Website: crate-barrel
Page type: gifting
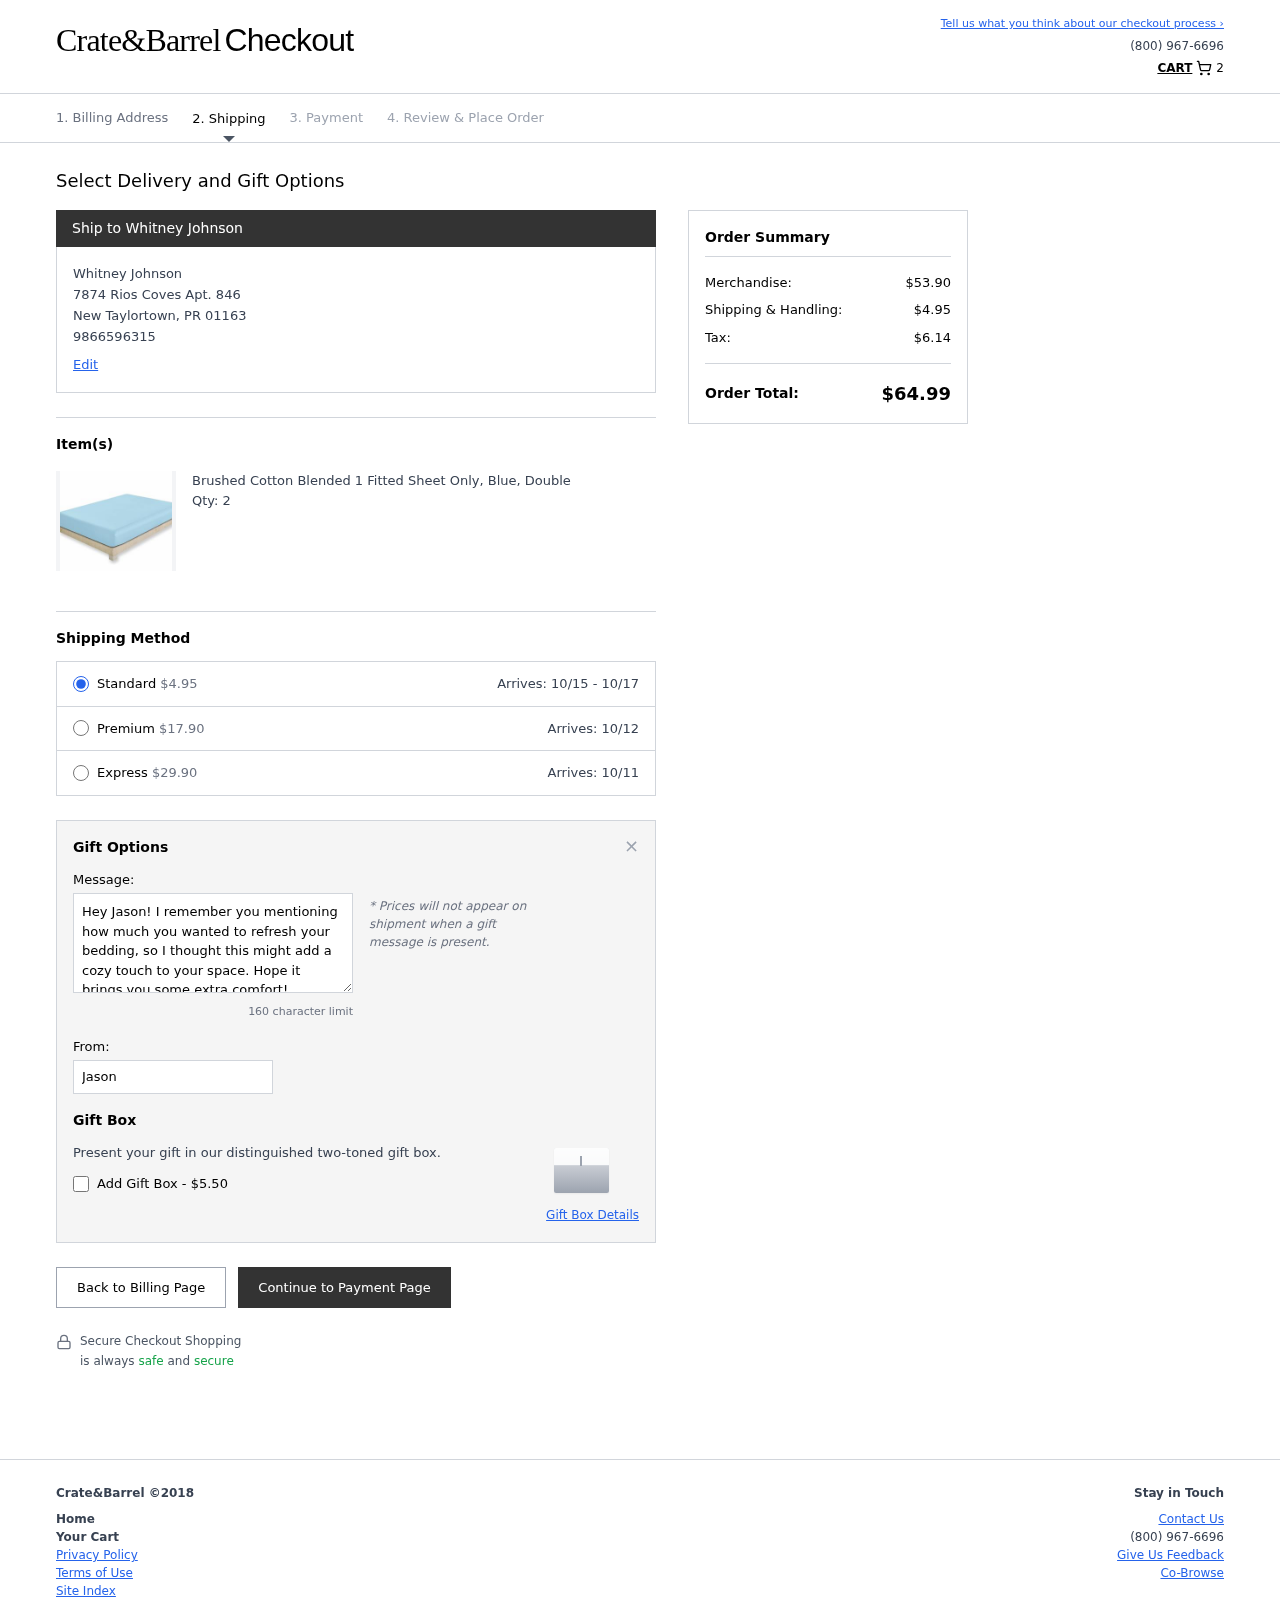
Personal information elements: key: PII_CITY
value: New Taylortown
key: PII_FULLNAME
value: Whitney Johnson
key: PII_GIFT_FIRSTNAME
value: Jason
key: PII_GIFT_MESSAGE
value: Hey Jason! I remember you mentioning how much you wanted to refresh your bedding, so I thought this might add a cozy touch to your space. Hope it brings you some extra comfort!
Whitney
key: PII_PHONE
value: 9866596315
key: PII_POSTCODE
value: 01163
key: PII_STATE_ABBR
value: PR
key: PII_STREET
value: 7874 Rios Coves Apt. 846
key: PII_FULLNAME2
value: Whitney Johnson
Product elements: key: PRODUCT1_NAME
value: Brushed Cotton Blended 1 Fitted Sheet Only, Blue, Double
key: PRODUCT1_QUANTITY
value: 2
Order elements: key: ORDER_NUM_ITEMS
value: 2
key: ORDER_SHIPPING_COST
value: $4.95
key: ORDER_DELIVERY_DATE_RANGE
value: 10/15 - 10/17
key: ORDER_PREMIUM_SHIPPING
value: $17.90
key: ORDER_PREMIUM_DATE
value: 10/12
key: ORDER_EXPRESS_SHIPPING
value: $29.90
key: ORDER_EXPRESS_DATE
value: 10/11
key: ORDER_SUBTOTAL
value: $53.90
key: ORDER_TAX
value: $6.14
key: ORDER_TOTAL
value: $64.99